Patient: sex M, age 57
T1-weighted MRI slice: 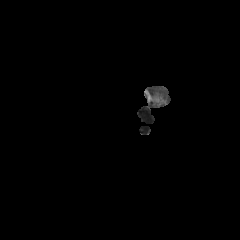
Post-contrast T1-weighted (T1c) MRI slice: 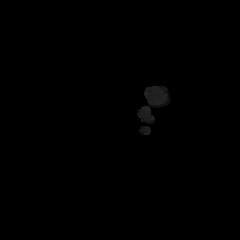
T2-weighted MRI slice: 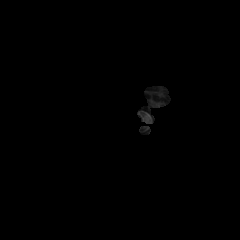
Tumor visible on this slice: no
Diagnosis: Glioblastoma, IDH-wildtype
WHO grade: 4